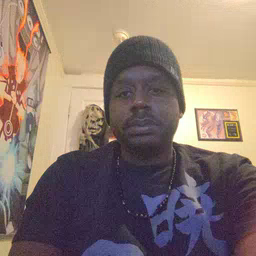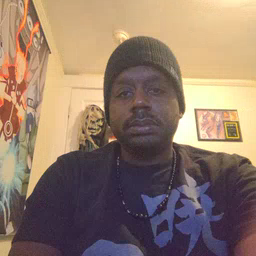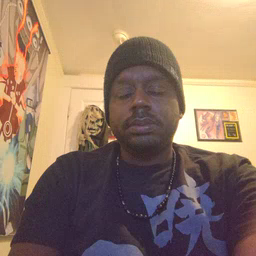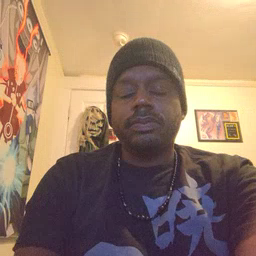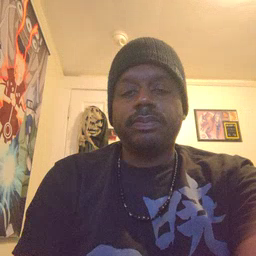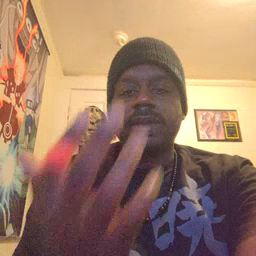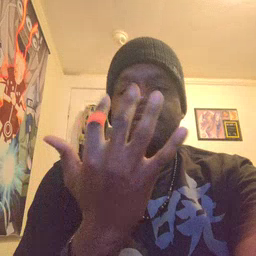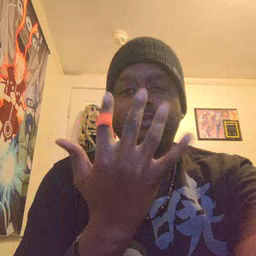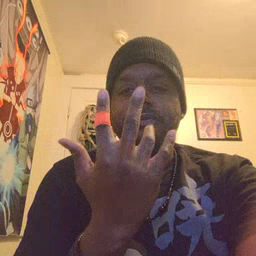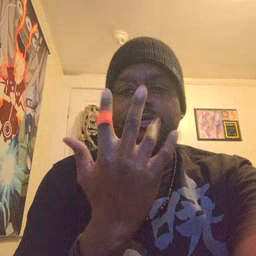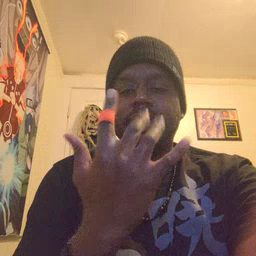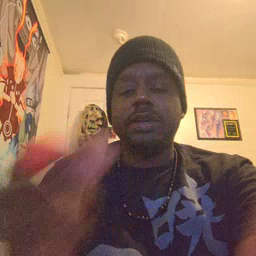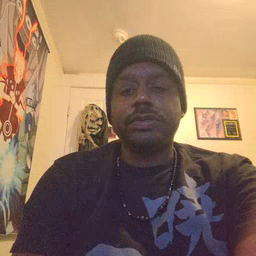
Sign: finger